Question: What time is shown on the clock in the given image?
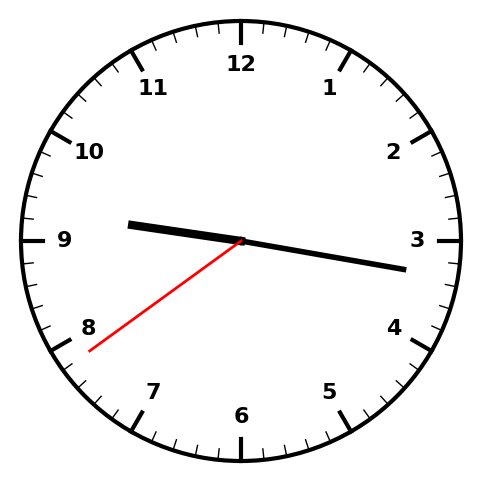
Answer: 09:16:39